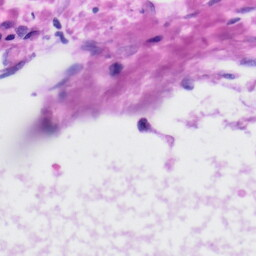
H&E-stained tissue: Liver